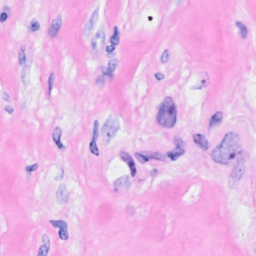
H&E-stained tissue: Breast